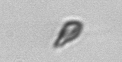
Label: Cryptophyta